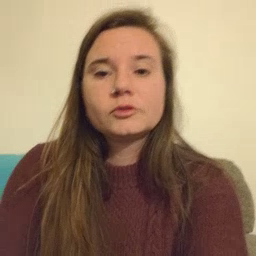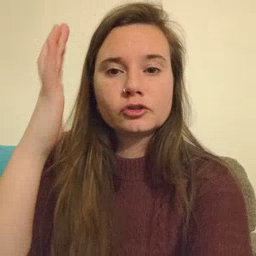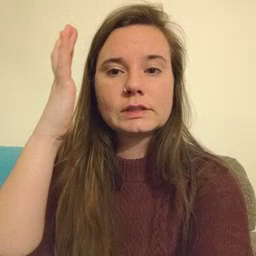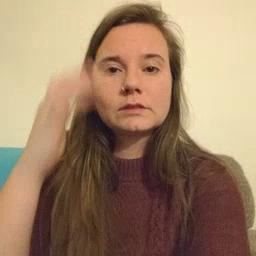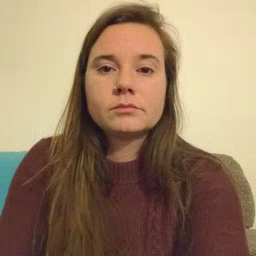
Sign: tree